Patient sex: M
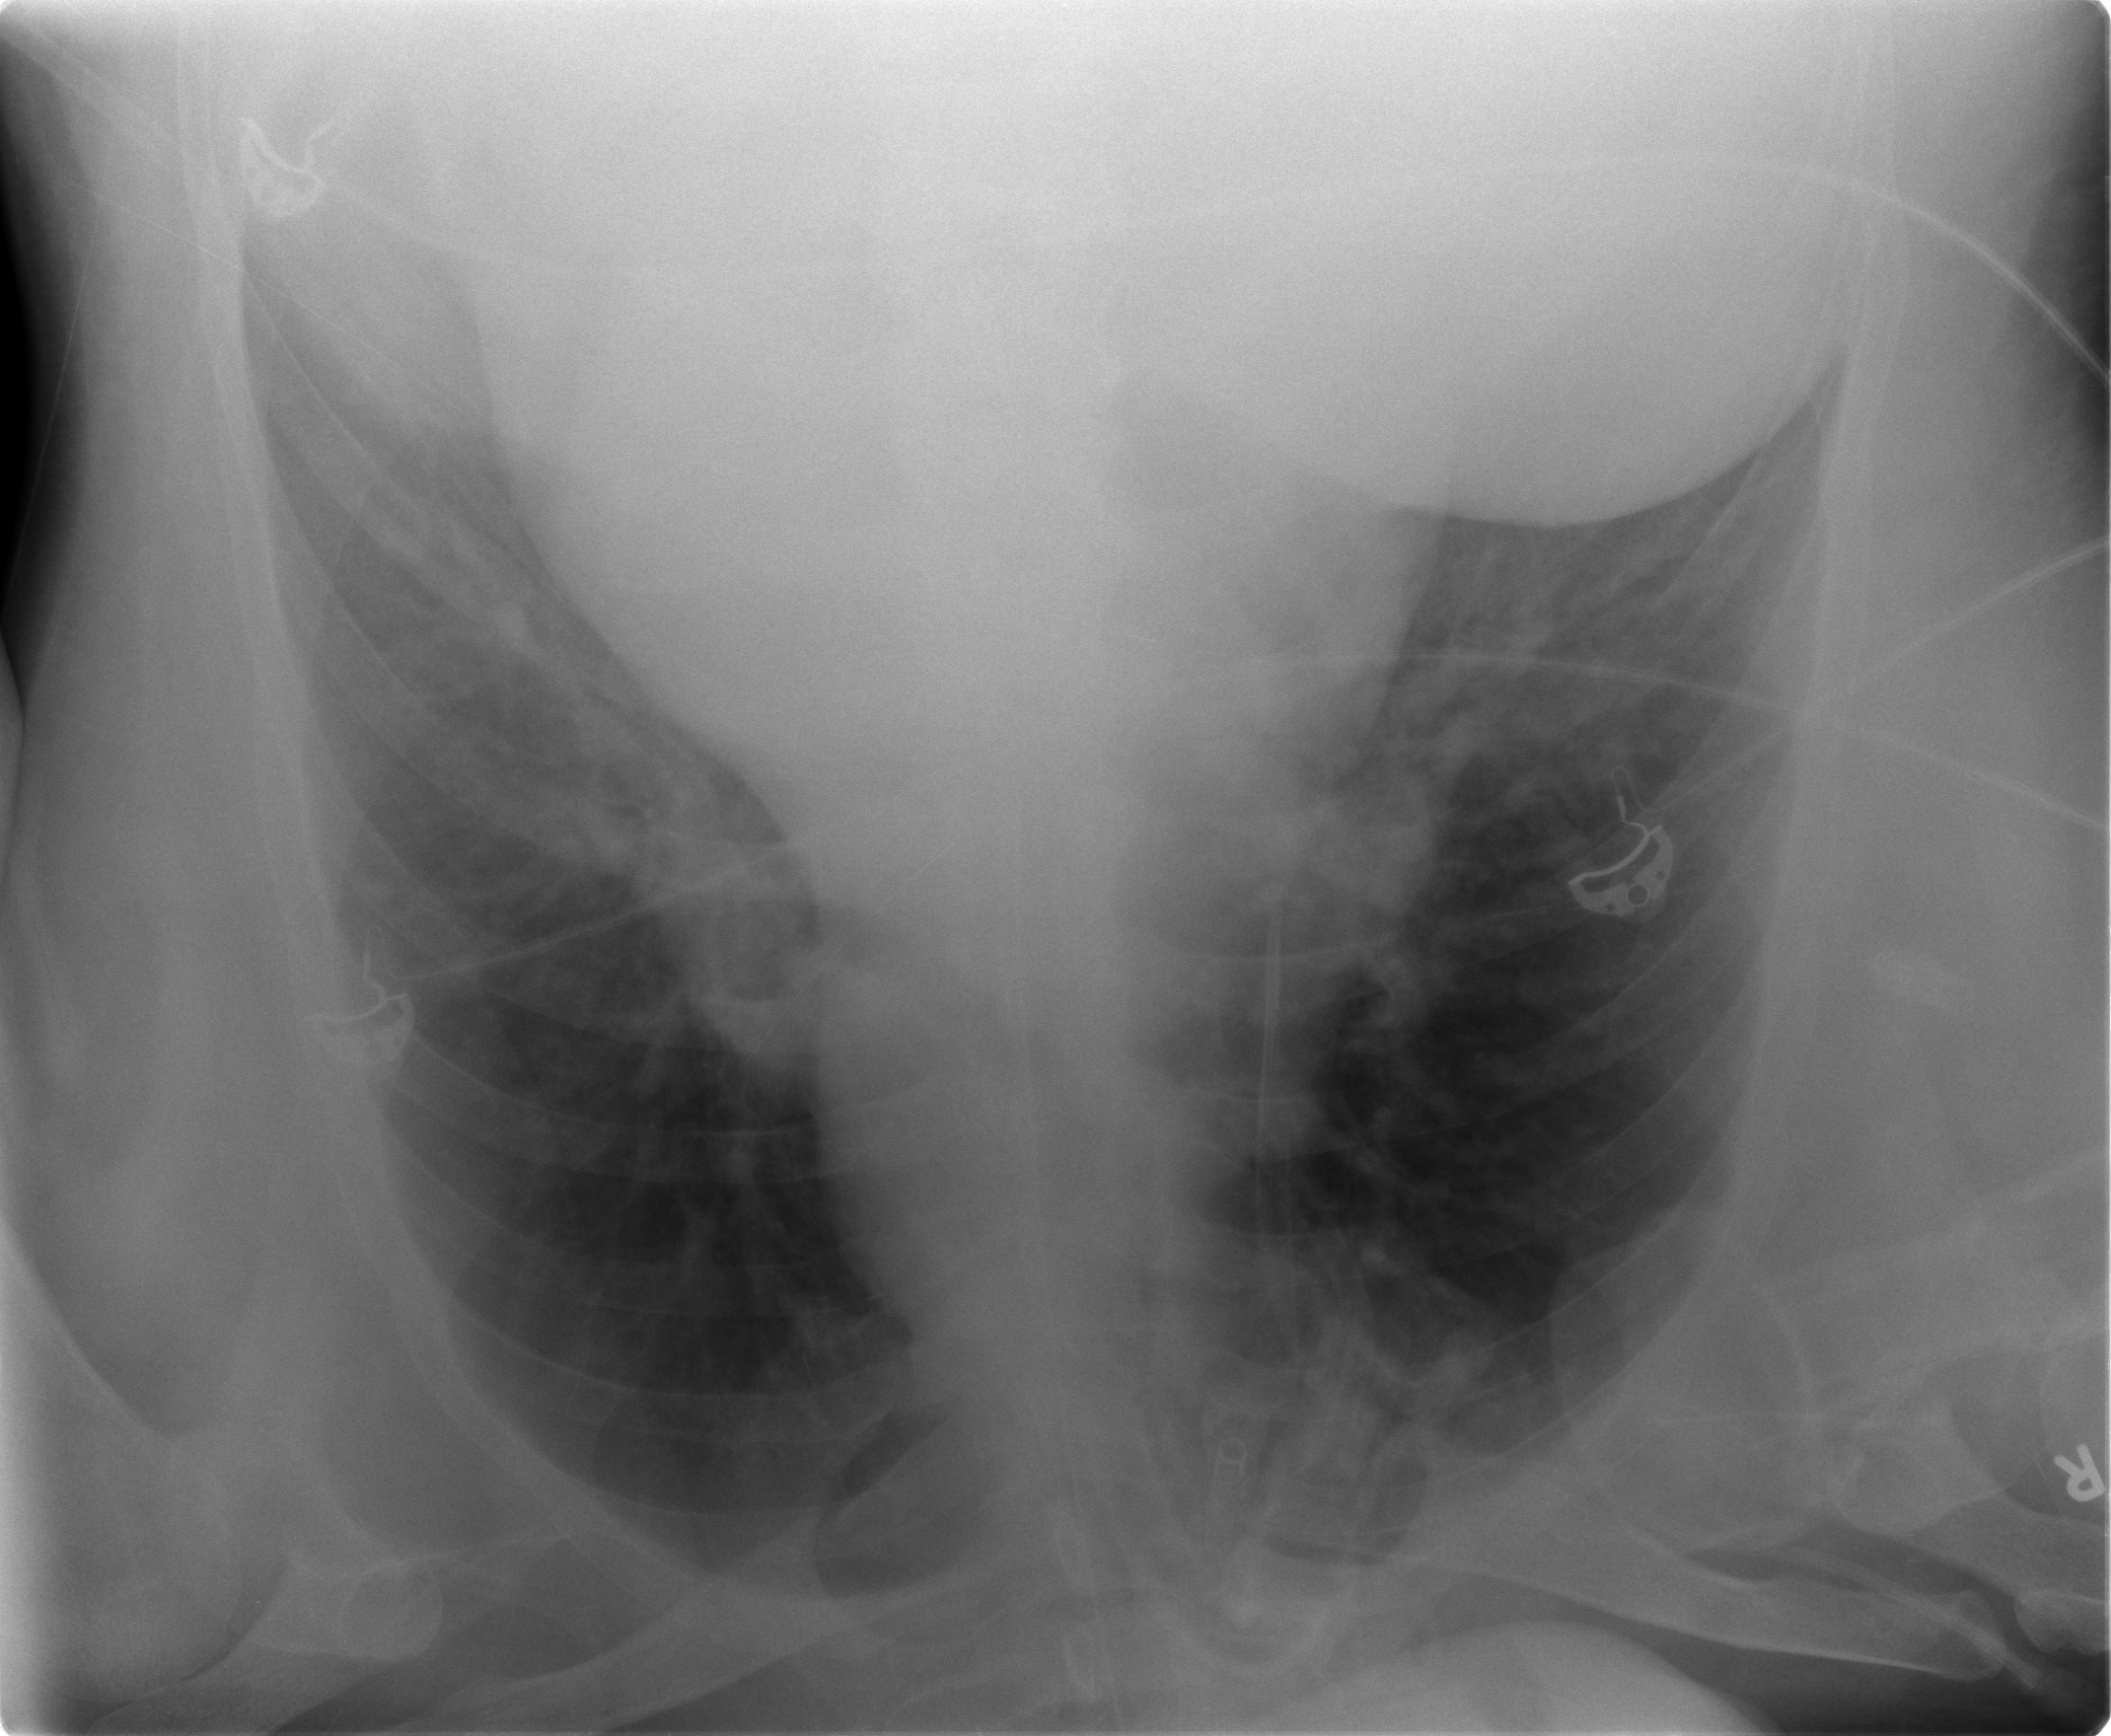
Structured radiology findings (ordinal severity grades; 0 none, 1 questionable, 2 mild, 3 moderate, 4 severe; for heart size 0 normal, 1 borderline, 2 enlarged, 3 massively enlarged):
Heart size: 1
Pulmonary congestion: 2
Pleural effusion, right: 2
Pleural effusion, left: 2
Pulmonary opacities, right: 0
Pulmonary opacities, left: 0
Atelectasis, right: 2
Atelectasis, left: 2